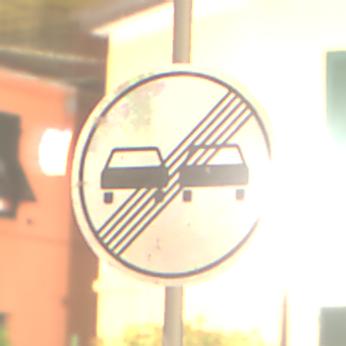
Verkehrszeichen: EndeUeberholverbot
Umgebung: Outdoor, Urban
Tageszeit: Night
Wetter: PartlyCloudy
Licht: Artificial
Jahreszeit: NotSpecified
Kontrast: HighContrast